Question: I have 2 ids on my page as;
'''
<div id="a">
<div id="b"></div>
</div>
'''
With styling;
'''
#a {
height: 25px;
width: 100px;
background-color: #9DBA6A;
}
#b {
height: 25px;
width: 25px;
background-color: #FF7E00;
}
'''
I want to stick div b on div 'a''s bottom with some -ve margin or padding and I want to remain its position like that when div 'a''s height changes. The layout cannot be altered.
Here is a diagram;

You can see my fiddle <URL>.
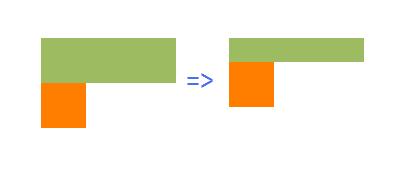
Answer: Check out this fiddle... <URL>
I've kept your '<div id="b"></div>' inside your '<div id="a"></div>'. It will stay below '#a' no matter the height, but if '#b''s height changes, you'd have to change it in the CSS.
## CSS
'''
#a {
height: 25px;
width: 100px;
background-color: #9DBA6A;
position: relative;
}
#b {
height: 25px;
width: 25px;
background-color: #FF7E00;
position: absolute;
bottom: -25px;
}
'''
Adding the 'position: relative' property to '#a' allows us to absolutely position '#b' relative to where '#a' is. So you can offset '#b' '-25px' from the bottom; if the height of '#b' changes, you'd have to change that offset as well.